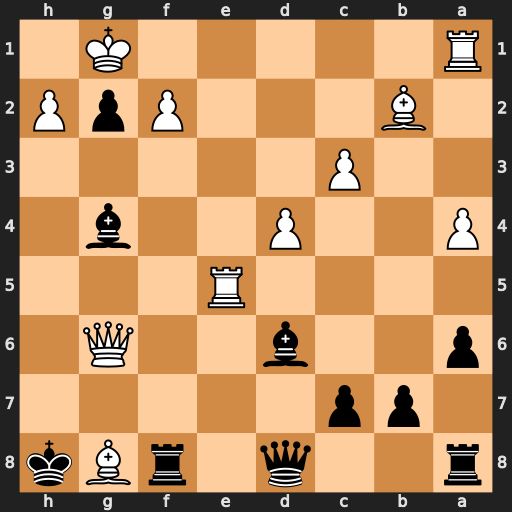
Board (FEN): r2q1rBk/1pp5/p2b2Q1/4R3/P2P2b1/2P5/1B3PpP/R5K1
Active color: b
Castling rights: -
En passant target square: -
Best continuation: Qh4 Bf7 Rxf7 Qxf7 Rf8 Qxf8+ Bxf8 Re8 Kg7